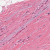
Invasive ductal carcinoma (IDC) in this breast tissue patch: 0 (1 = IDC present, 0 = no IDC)